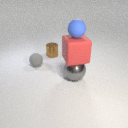
small brown metal cylinder behind large gray metal sphere